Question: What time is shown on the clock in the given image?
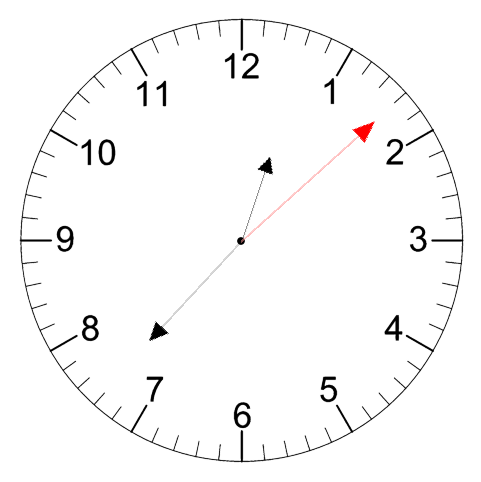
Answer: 12:37:08